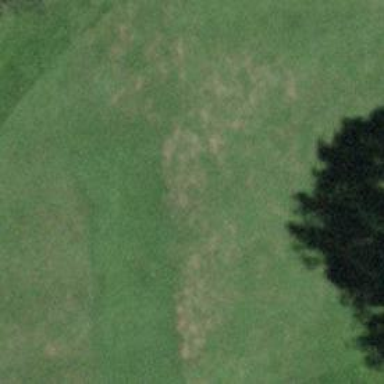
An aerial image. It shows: View of golf hole.